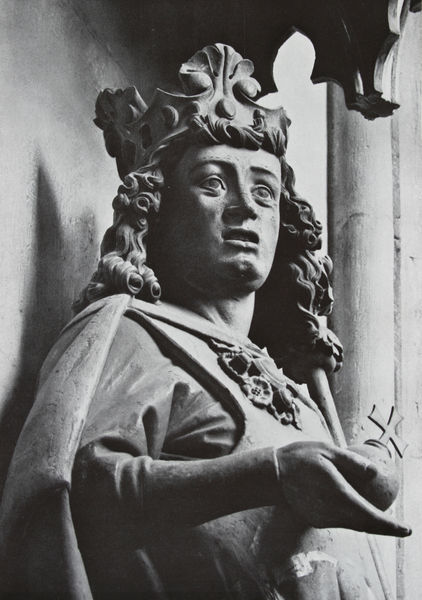
Titel: Kaiser Otto (Ausschnitt)
Standort: Meißen
Institution: Dom
Schlagwörter: blätter, hand, mann, schatten, umhang, weiß, frau, frisur, geste, grau, haar, marmor, mund, nase, schmuck, schwarz, säule, säulen, blick, arm, augen, falten, gesicht, halten, stein, steine, kirche, auge, figur, gewand, haare, lange haare, mantel, blatt, brosche, gotik, krone, lippen, locke, locken, skulptur, statue, apfel, kette, material, kaiser, könig, falte, detail, faltenwurf, plastik, oberkörper, foto, fotografie, photographie, offen, medaillon, kreuz, dom, schwarzweiß, gestik, orden, herrscher, photo, hellgrau, gotisch, kanzel, gesichtsausdruck, mittelalter, baldachin, heiliger, königin, heilige, meissen, insignien, zepter, szepter, bauplastik, kriche, säle, statur, fgur, fotografire, regieren, reichsapfel, naumburg, heinrich ii., estatue